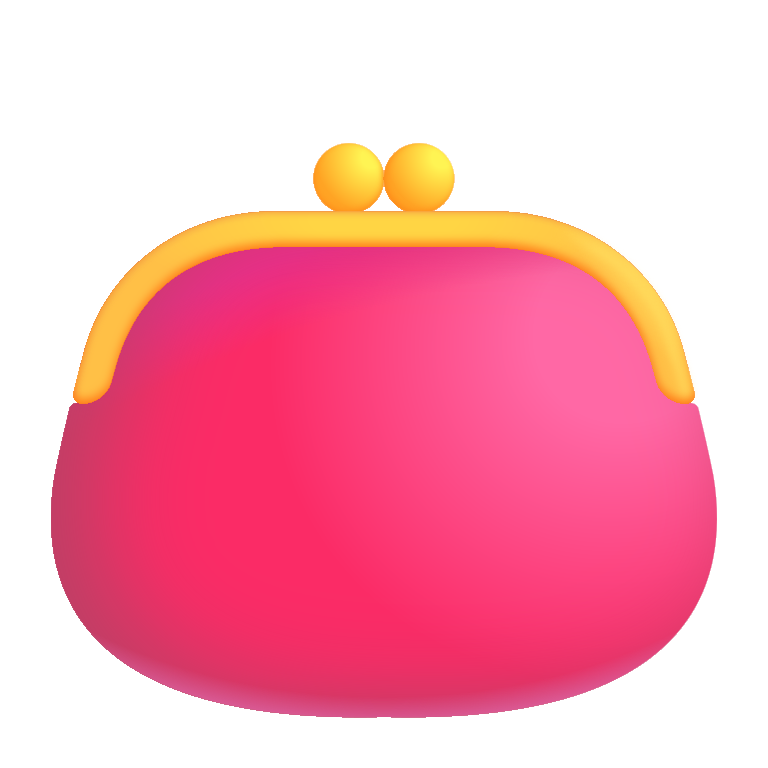
purse color